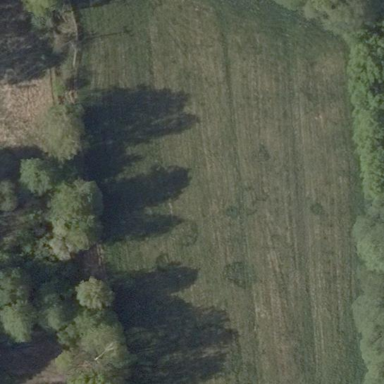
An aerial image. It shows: Beautiful meadow.